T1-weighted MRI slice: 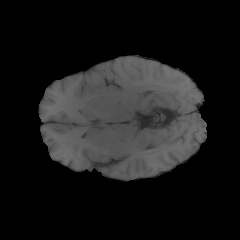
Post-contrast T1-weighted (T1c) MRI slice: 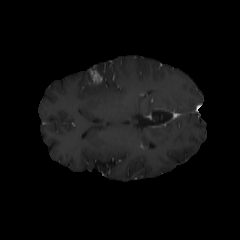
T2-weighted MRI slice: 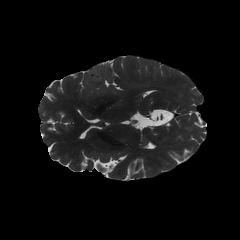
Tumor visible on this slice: yes